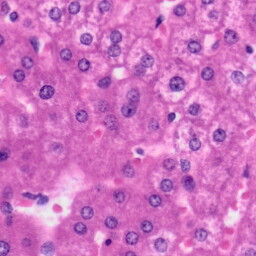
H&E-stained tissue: Liver